Question: I'm trying to plot some eigenvalues along with their Gershgorin circles in matlab, but don't seem to be able to find the syntax to get the discrete points (the eigenvalues) to show up. This is what I've tried:
'''
clear all ;
m = [ 1 -1 0 0 ;
-1 2 -1 0 ;
0 -1 2 1 ;
0 0 -1 1 ]
e = eig( m ) ;
n = 30 ;
z1 = zeros( n + 1, 1 ) ;
z2 = zeros( n + 1, 1 ) ;
for i = [ 1 : n + 1 ]
z1(i) = 2 + 2 * exp(j * 2 * pi * (i - 1)/ 30) ;
z2(i) = 1 + exp(j * 2 * pi * (i - 1)/ 30) ;
end
h = plot( real(e(1)), imag(e(1)), real(e(2)), imag(e(2)), real(e(3)), imag(e(3)), real(e(4)), imag(e(4)), real(z1), imag(z1), real(z2), imag(z2) )
set(h(1),'LineWidth',2) ;
set(h(2),'LineWidth',2) ;
set(h(3),'LineWidth',2) ;
set(h(4),'LineWidth',2) ;
'''
Which produces a plot in which I can see the circles, but not the points:

If I use the same set command on h(5) or h(6) it does make the circle plots show up thicker as I would have expected.
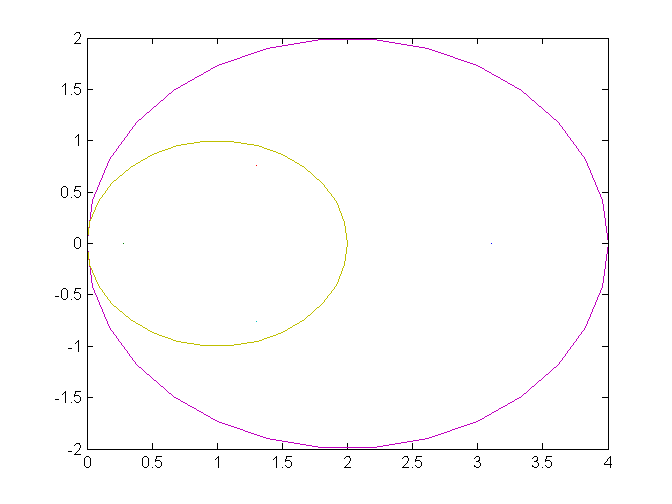
Answer: Well it does not show up because of the call to plot to plot points (horrible sentence sorry!). It's fine if you use scatter.
I modified a bit your code, that's why this is not a comment haha.
1) I vectorized your for-loop, which is quite faster on my computer. BTW, using i as an index is risky, especially when dealing with complex numbers. The safe way to go is either use something else, or
2) use 1j or 1i to represent the imaginary unit. That's also faster.
Anyhow here is the code with the points bigger:
'''
clear
clc
close all
m = [ 1 -1 0 0 ;
-1 2 -1 0 ;
0 -1 2 1 ;
0 0 -1 1 ]
e = eig( m ) ;
n = 30 ;
%// see below for vectorized version
% for k = [ 1 : n + 1 ]
% z1(k) = 2 + 2 * exp(1j * 2 * pi * (k - 1)/ 30) ;
% z2(k) = 1 + exp(1j * 2 * pi * (k - 1)/ 30) ;
% end
%// vectorized loop with 1j as imaginary unit.
z1 = 2 + 2 * exp(1j * 2 * pi * ((1:n+1) - 1)/ 30) ;
z2 = 1 + exp(1j * 2 * pi * ((1:n+1) - 1)/ 30) ;
%// plot the circles and then use scatter for the points.
plot(real(z1), imag(z1), real(z2), imag(z2));
hold on
scatter(real(e),imag(e))
hold off
'''
which gives the following:

You can of course customize the scatter plot as you wish. Hope that helps!